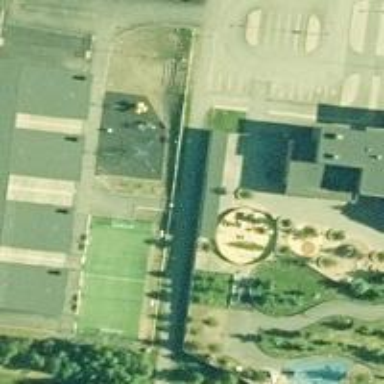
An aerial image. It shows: Kindergarten.